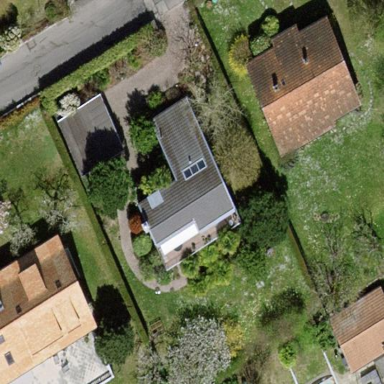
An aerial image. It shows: Detached building.